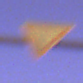
Verkehrszeichen: VorfahrtGewaehren
Umgebung: Outdoor, Urban
Tageszeit: Night
Wetter: Clear
Licht: Artificial
Jahreszeit: NotSpecified
Kontrast: HighContrast